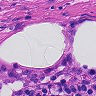
Metastatic tissue present: no